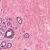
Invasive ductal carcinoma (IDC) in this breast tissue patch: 0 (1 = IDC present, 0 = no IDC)